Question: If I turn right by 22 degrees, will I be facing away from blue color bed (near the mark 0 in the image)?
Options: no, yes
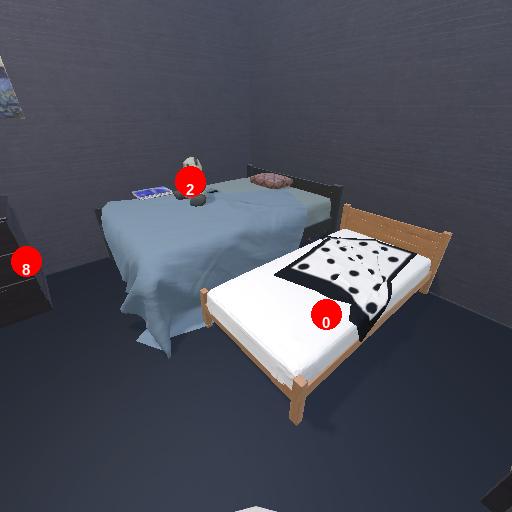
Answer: no